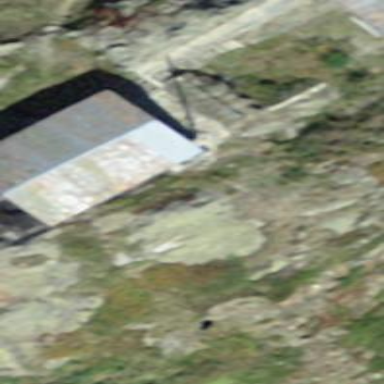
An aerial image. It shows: Hut.